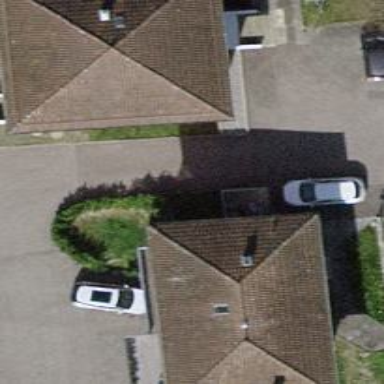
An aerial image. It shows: House with pyramidal roof shape.